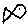
Label: fish